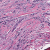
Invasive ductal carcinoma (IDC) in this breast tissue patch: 1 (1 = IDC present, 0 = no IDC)